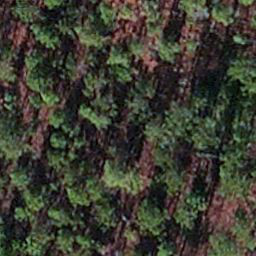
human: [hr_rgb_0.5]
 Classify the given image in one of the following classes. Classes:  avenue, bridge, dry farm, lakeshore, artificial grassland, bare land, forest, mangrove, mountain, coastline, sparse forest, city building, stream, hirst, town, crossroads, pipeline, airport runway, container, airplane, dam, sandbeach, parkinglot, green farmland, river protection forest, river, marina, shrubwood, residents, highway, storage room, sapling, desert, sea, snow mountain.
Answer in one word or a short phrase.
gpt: sapling